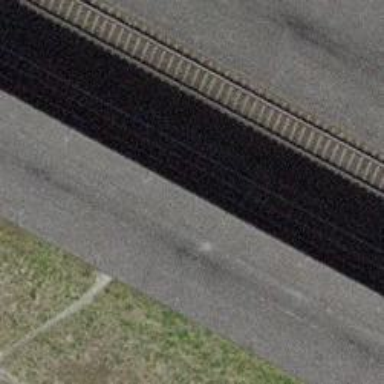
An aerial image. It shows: Single railway track with electrified contact line.